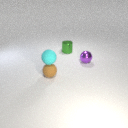
small purple metal sphere behind small brown rubber sphere